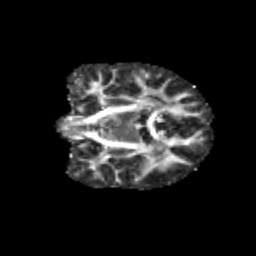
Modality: FA
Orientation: coronal
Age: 10
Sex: male
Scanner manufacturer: siemens
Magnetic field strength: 3 T
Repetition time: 3.8 s
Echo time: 0.07 s